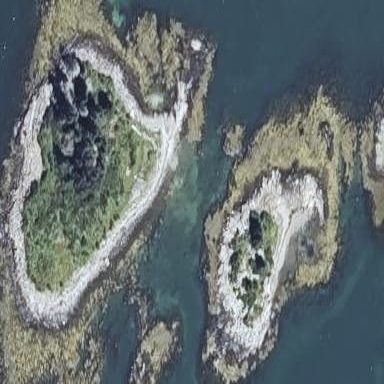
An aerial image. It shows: Island with natural coastline.